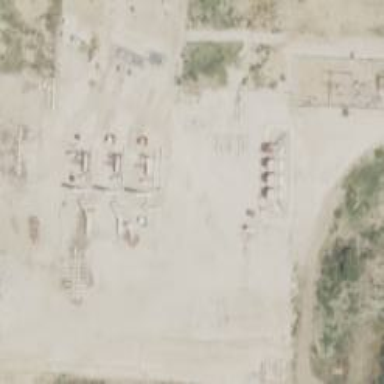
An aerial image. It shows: Industrial area mainly used for gas operations. The substation serves as field gathering point.